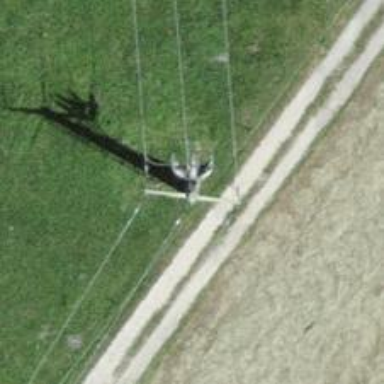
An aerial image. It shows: Three cables of power line.